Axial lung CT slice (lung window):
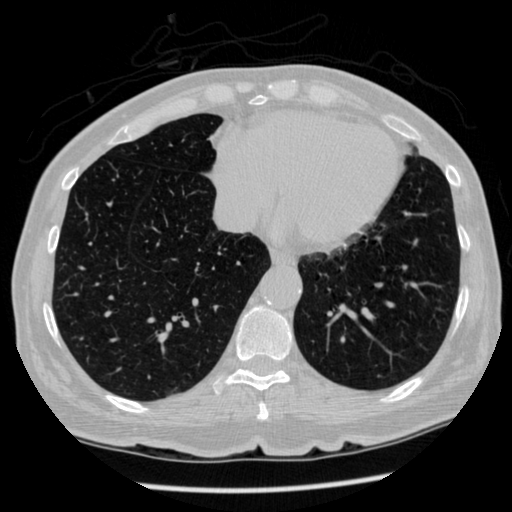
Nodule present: no